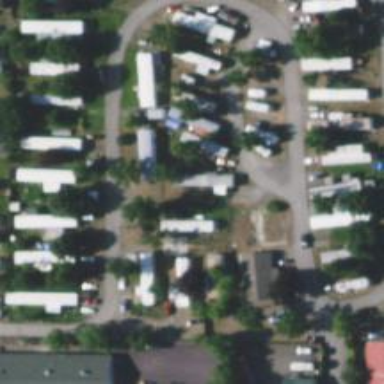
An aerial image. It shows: Residential area designated as trailer park.